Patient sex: M
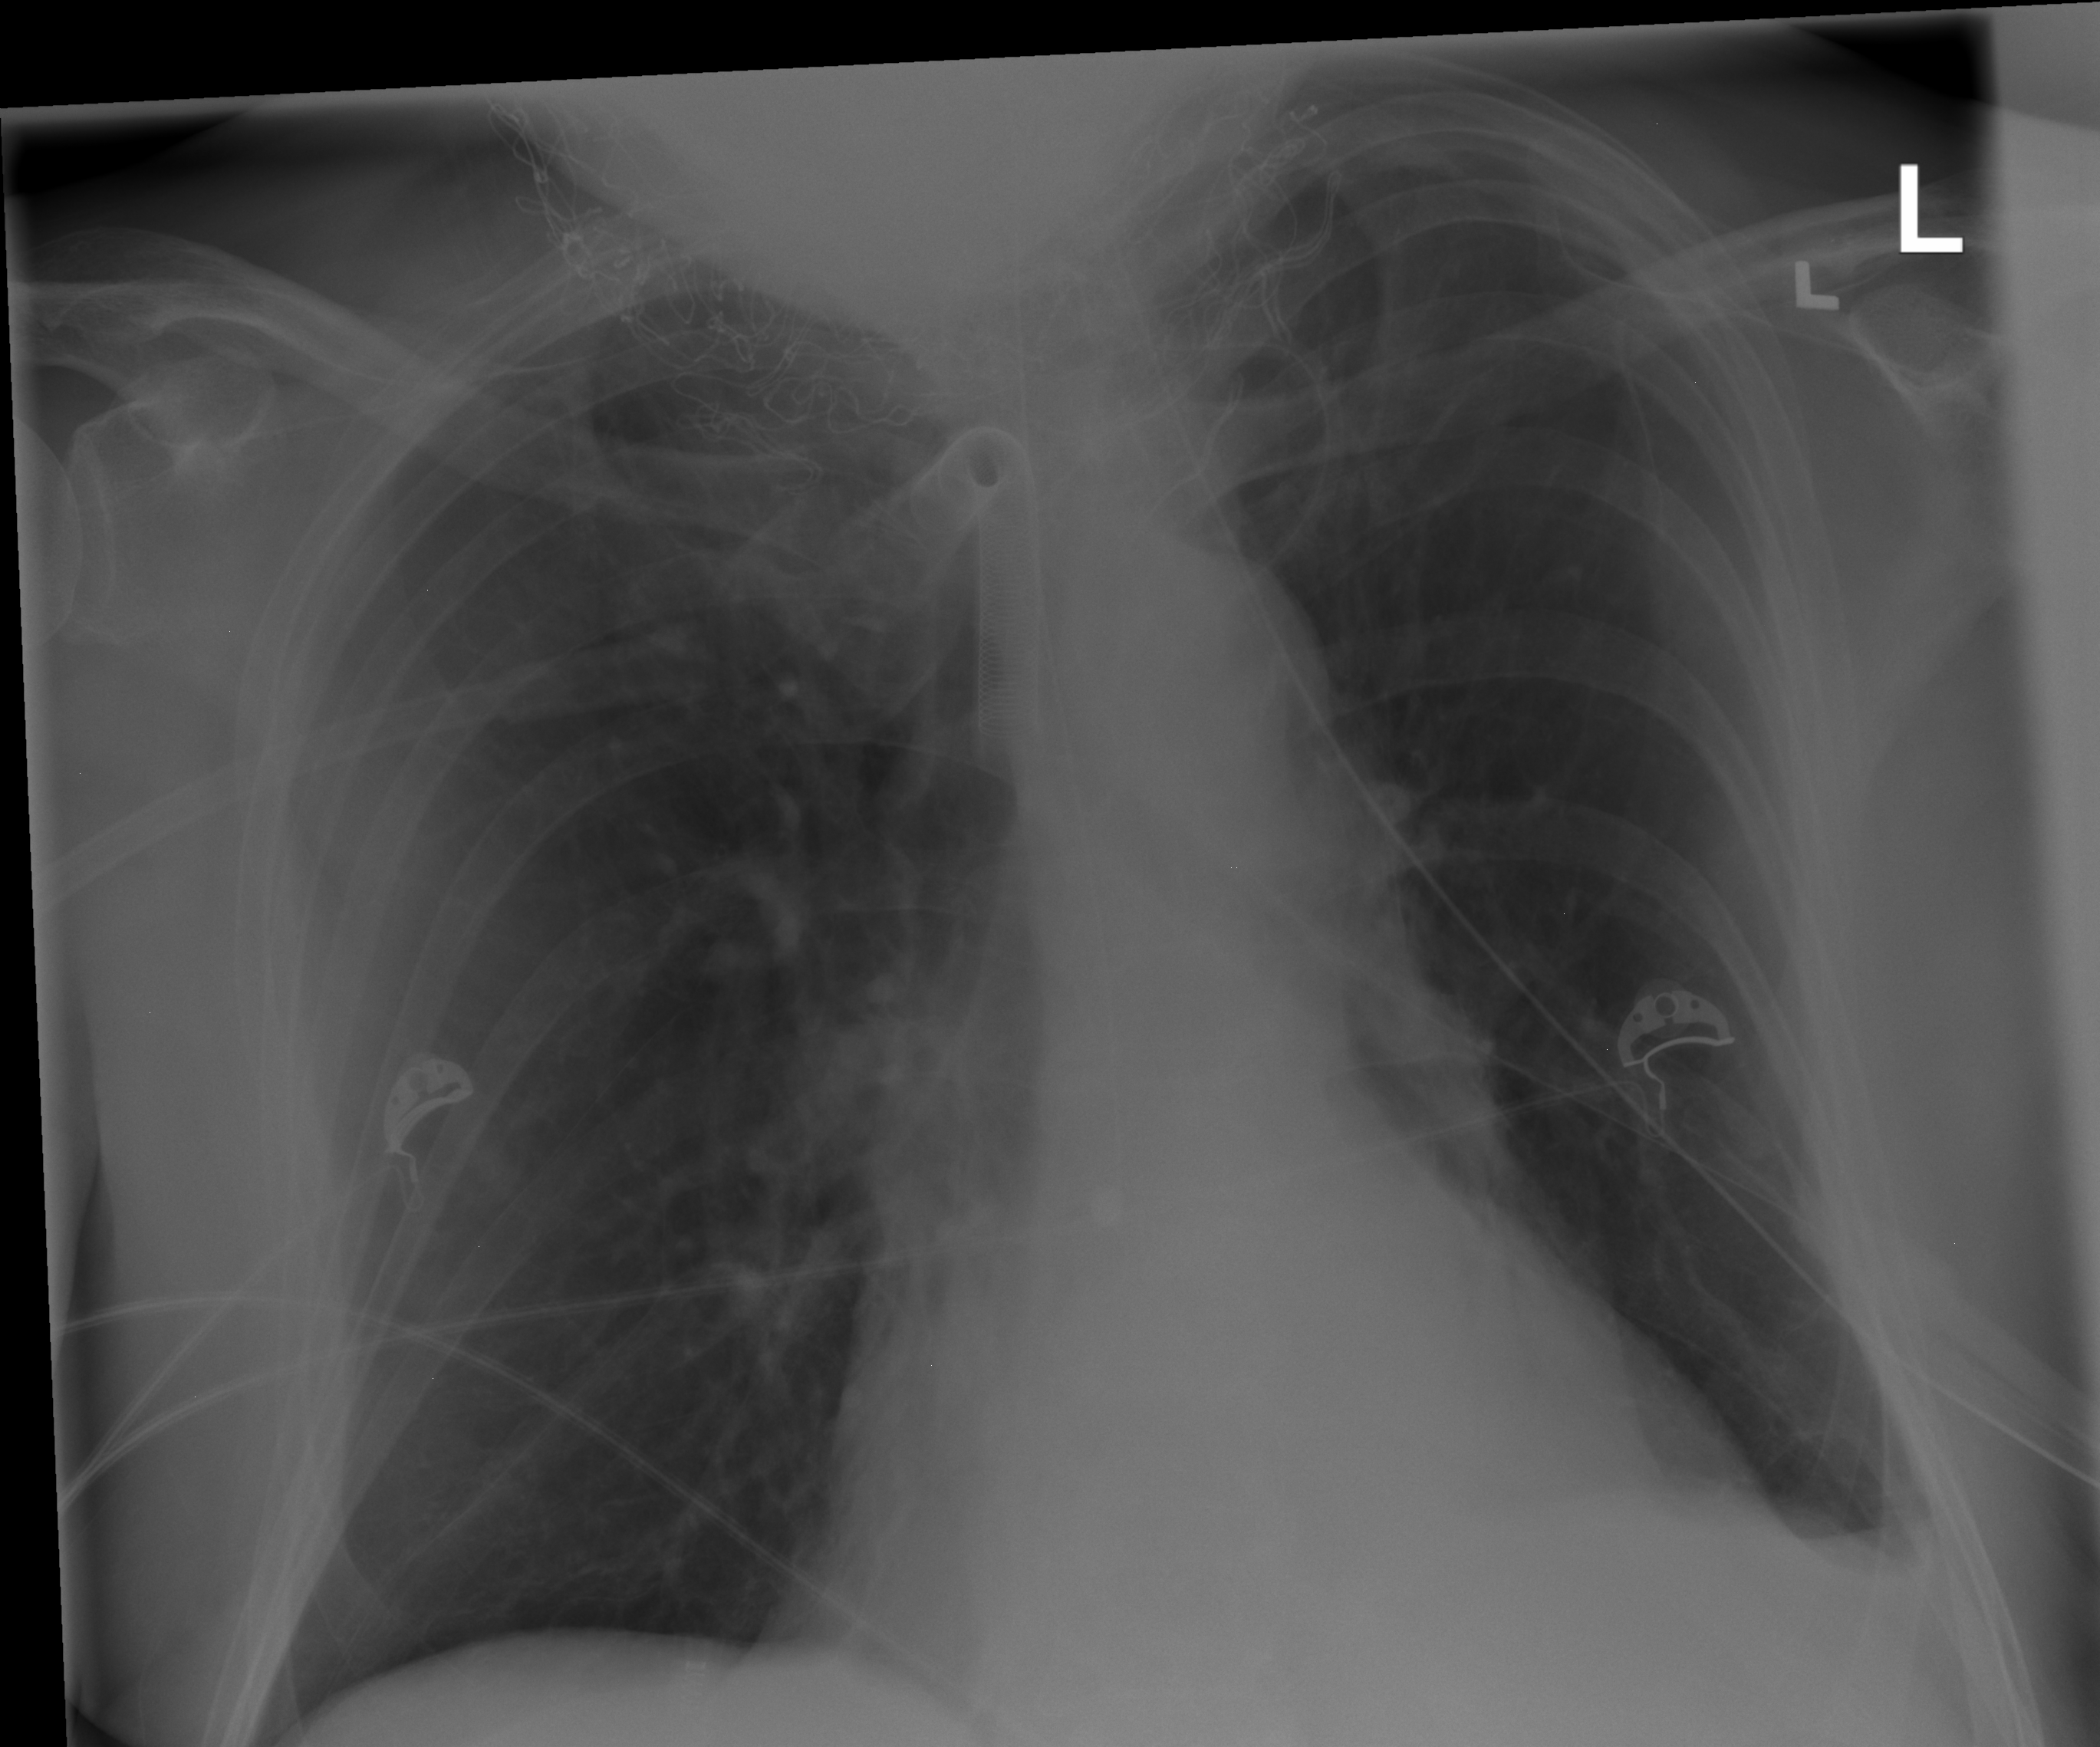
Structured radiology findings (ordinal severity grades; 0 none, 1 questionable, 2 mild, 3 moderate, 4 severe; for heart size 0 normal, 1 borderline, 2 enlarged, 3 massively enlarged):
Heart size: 0
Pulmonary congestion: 0
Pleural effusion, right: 0
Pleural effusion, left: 1
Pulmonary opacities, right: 0
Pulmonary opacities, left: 0
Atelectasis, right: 0
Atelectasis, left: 0